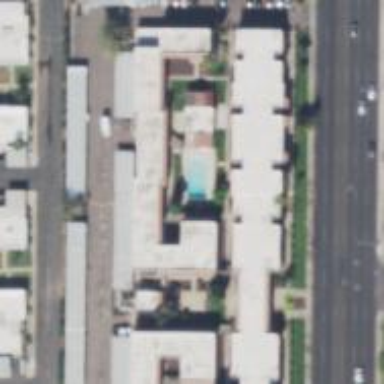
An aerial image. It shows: Swimming pool located in leisure land.